Field crop: maize
Growth stage: 1
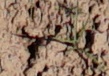
Species: lolium